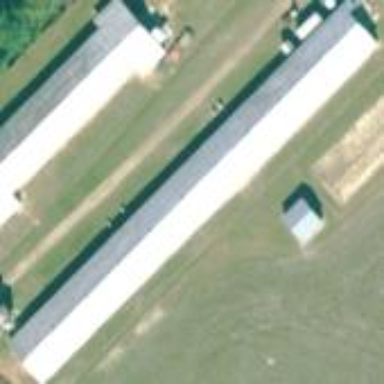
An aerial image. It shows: Farm auxiliary building.